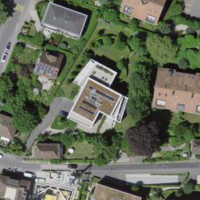
EUNIS habitat code: 55
Species observed at this site:
Aruncus dioicus
Fagus sylvatica